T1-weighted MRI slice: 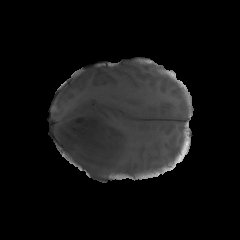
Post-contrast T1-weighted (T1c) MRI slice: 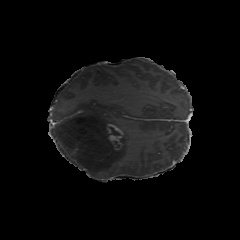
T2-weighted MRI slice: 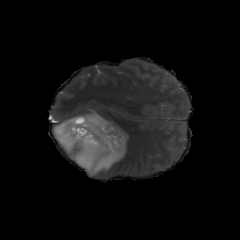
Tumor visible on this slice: yes